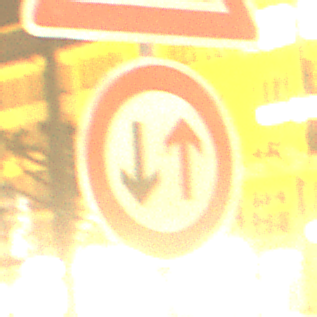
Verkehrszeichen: VorrangDesGegenverkehrs
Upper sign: Arbeitsstelle
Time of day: Night
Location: Outdoor (Urban)
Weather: Overcast
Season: NotSpecified
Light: Artificial